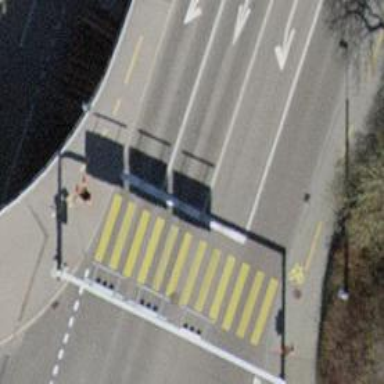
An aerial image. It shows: Road with traffic signals.